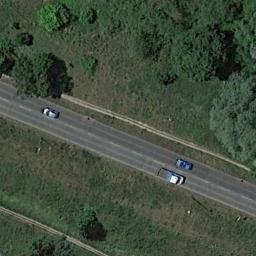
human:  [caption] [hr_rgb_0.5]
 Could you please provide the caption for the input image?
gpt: The freeway goes through the grass with some trees .

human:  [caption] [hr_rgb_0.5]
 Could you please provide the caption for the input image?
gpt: A straight freeway goes through the lawn with some trees and some cars are driving on the freeway .

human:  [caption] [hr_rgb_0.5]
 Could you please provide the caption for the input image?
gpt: There are large green lawns and green trees around the freeway, And there are three cars on the freeway .

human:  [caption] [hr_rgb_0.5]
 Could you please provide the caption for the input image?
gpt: There is only a white truck on the left highway .

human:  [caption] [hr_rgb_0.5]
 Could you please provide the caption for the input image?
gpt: There are green lawns and trees beside the freeway with three cars .